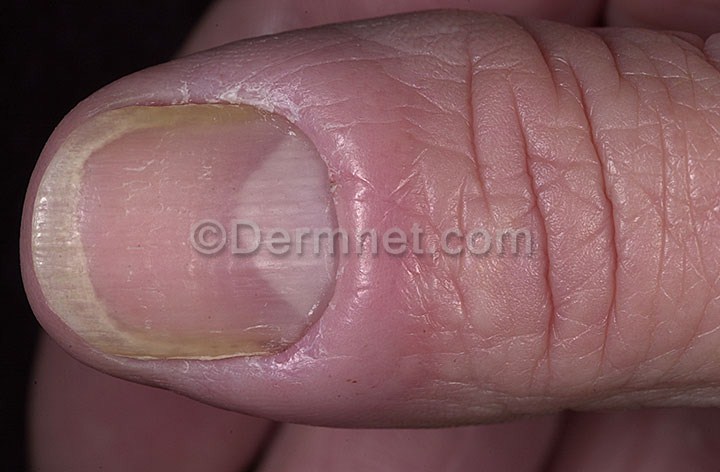
Disease: Nail Fungus and other Nail Disease